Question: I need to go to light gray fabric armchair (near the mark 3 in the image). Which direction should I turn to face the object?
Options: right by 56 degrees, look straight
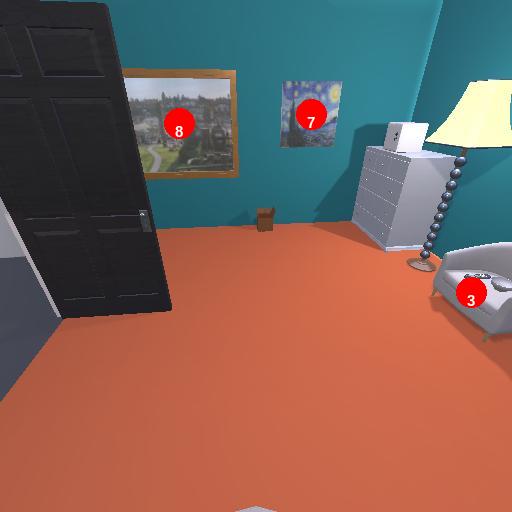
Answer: right by 56 degrees